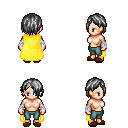
a pixel art fantasy rpg character, female body template, human, light skin, yellow cape, teal pants, gray bangs hairstyle, white cloth bandages, brown slippers, four views (front, back, left, right), 2x2 character sprite sheet, small pixel art, hard edges, no anti-aliasing